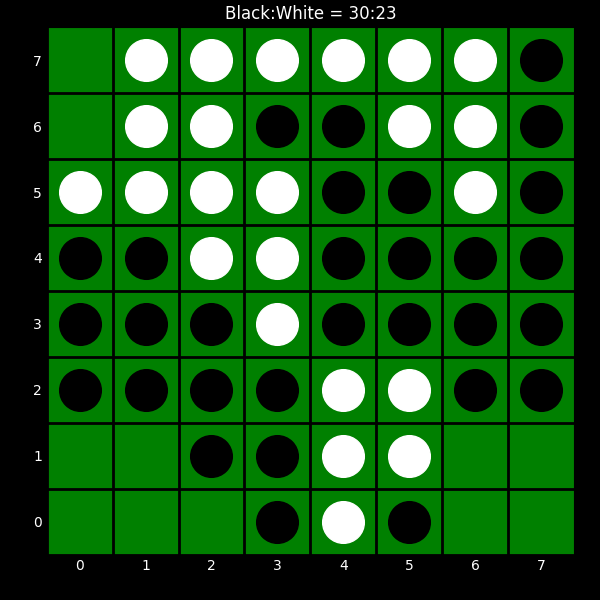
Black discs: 30
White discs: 23